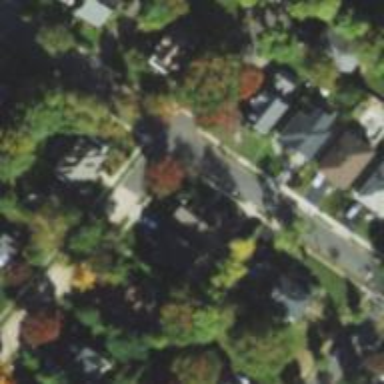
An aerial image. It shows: Residential road.